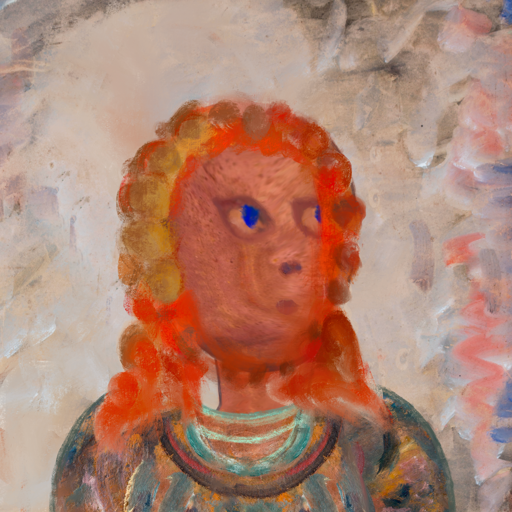
Background: Roy_Bahadur, Head And Neck Side: Mother_And_Son_Mother, Face Side: Mother_And_Son_Mother, Bust: Boggyland, Hair Side: Rupkatha, Head Accessory: Blank, Second Necklace: Blank, Necklace: Blank, Baby: Blank